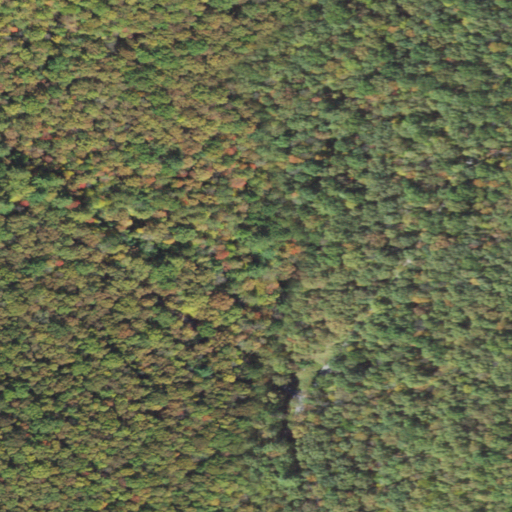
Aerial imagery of valley in Pennsylvania named Sawmill Hollow containing deciduous forest, open development, and mixed forest